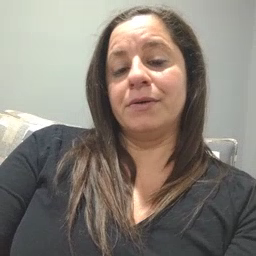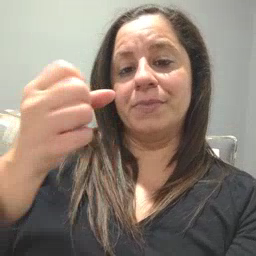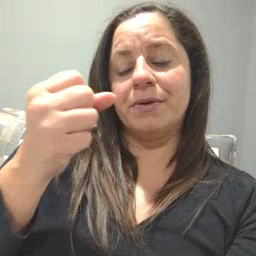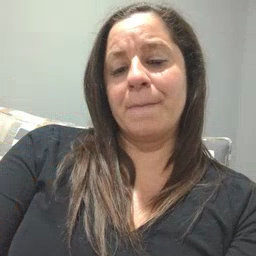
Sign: milk